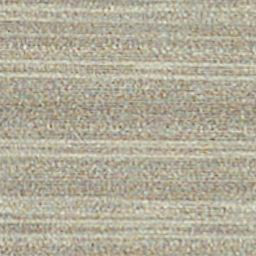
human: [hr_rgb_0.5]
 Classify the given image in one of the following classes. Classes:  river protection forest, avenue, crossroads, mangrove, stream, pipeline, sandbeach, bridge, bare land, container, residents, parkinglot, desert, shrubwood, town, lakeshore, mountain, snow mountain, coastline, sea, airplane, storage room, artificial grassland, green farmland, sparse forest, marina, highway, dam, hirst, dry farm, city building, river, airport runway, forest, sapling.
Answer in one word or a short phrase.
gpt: dry farm